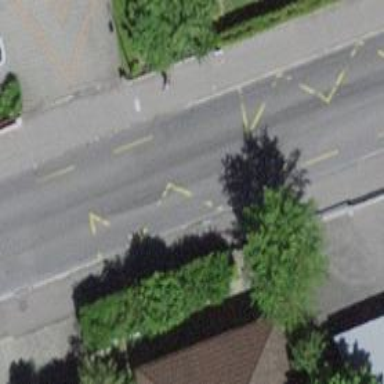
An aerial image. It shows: Bus stop with platform for public transport.